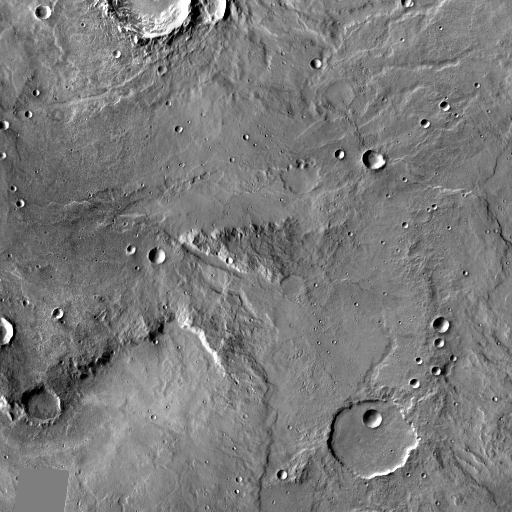
Crater classes present: Background, Other, Buried